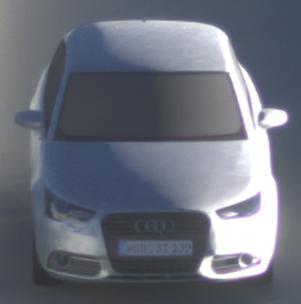
Make: Audi
Model: A1 Sportback 1.2 TFSI
Detailed model: A1 (8X) Sportback
Model produced from: 2012/03
Model produced until: 2014/11
Doors: 5
Color: white
Road condition: dry road
Daytime: sunrise or sunset
Contrast: high contrast